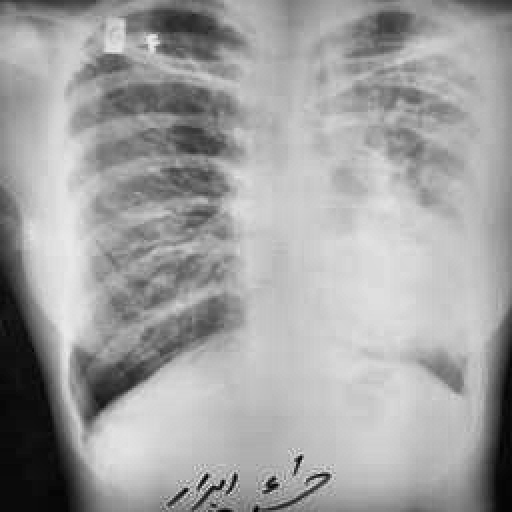
Finding: TUBERCULOSIS